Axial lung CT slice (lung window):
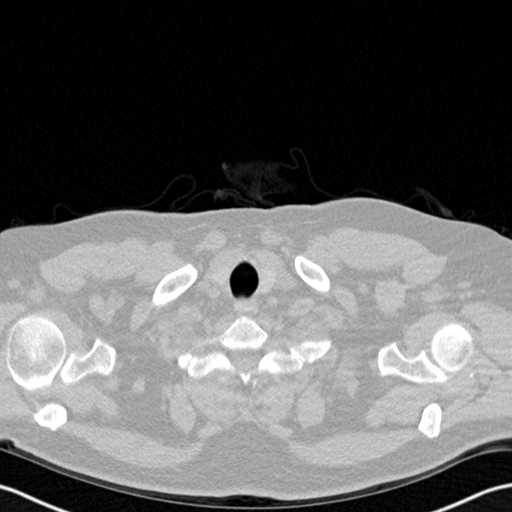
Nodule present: no